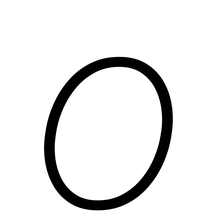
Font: Roboto-Italic_ExtraLight_Italic